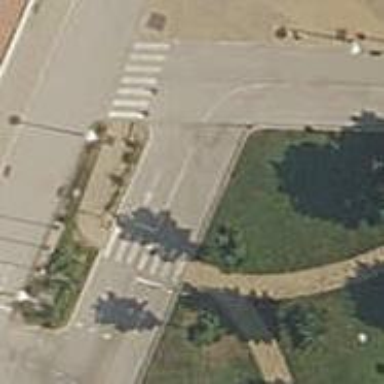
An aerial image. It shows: Zebra crossing on the road.